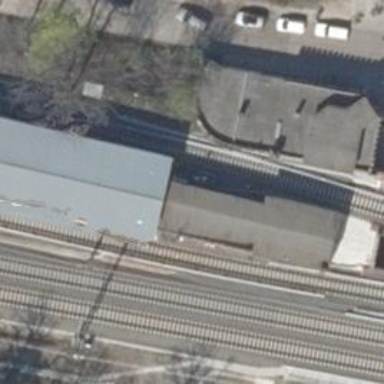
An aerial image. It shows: Railway signal.